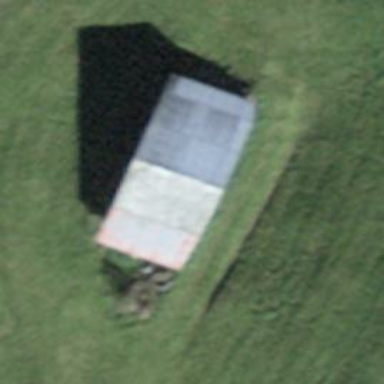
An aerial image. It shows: Barn.